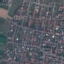
Land use / land cover class: Residential